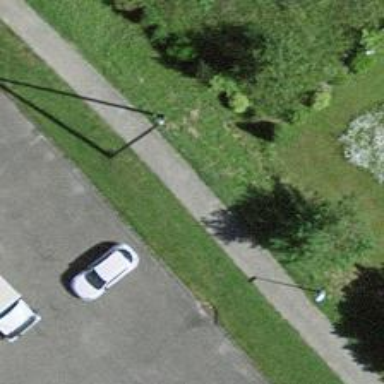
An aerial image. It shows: Footway surfaced with paving stones.